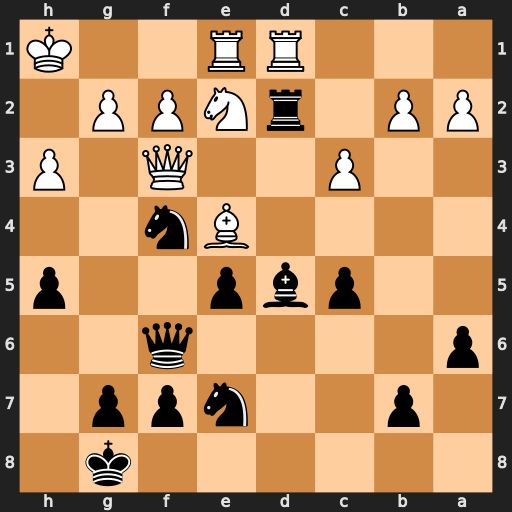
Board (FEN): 6k1/1p2npp1/p4q2/2pbp2p/4Bn2/2P2Q1P/PP1rNPP1/3RR2K
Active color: b
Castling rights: -
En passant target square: -
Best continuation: Bxe4 Qxe4 Nd3 Kh2 Nxf2